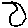
Label: moon